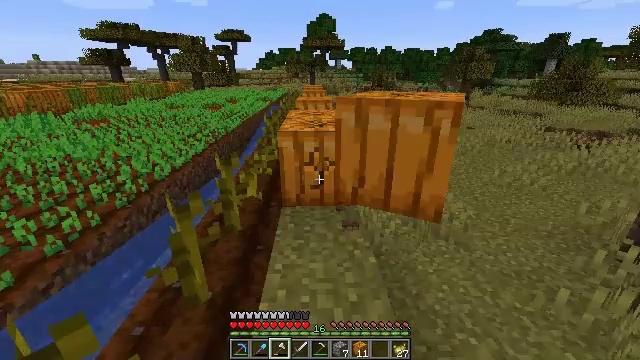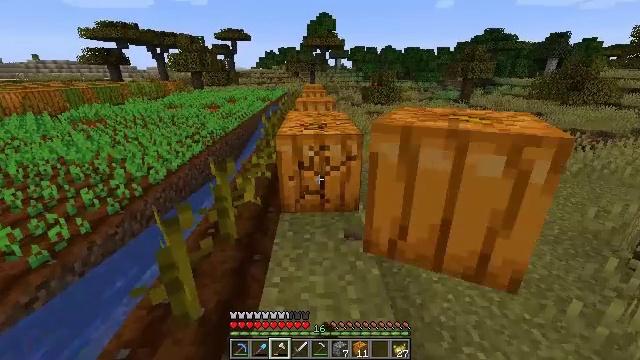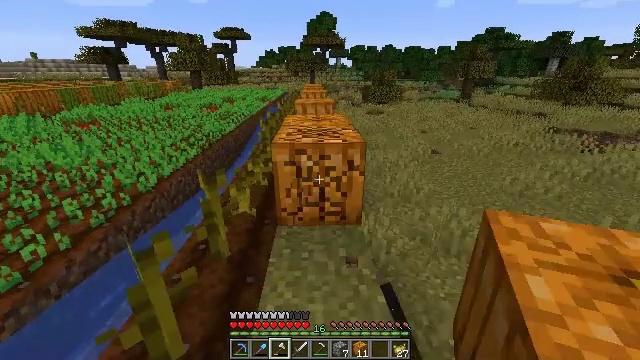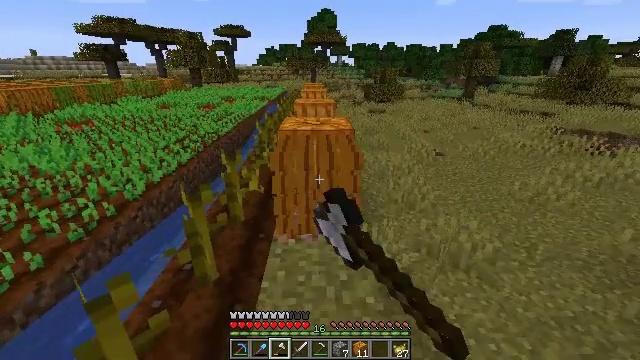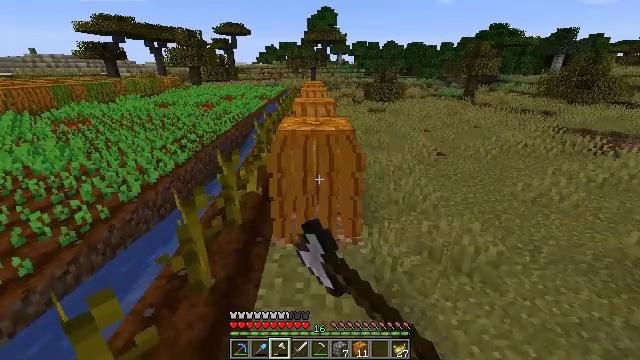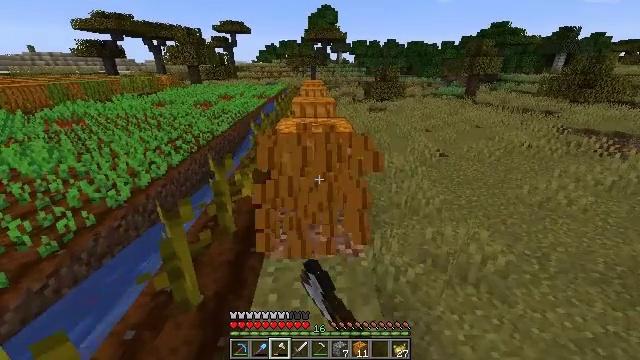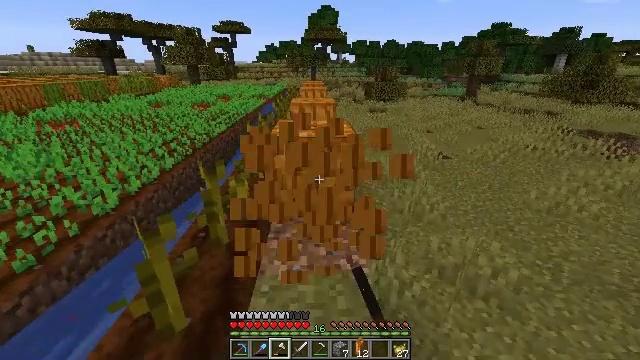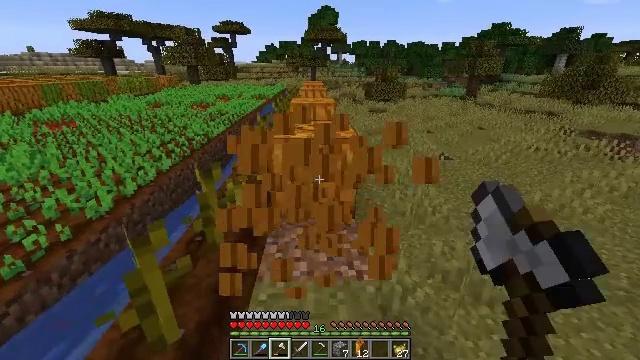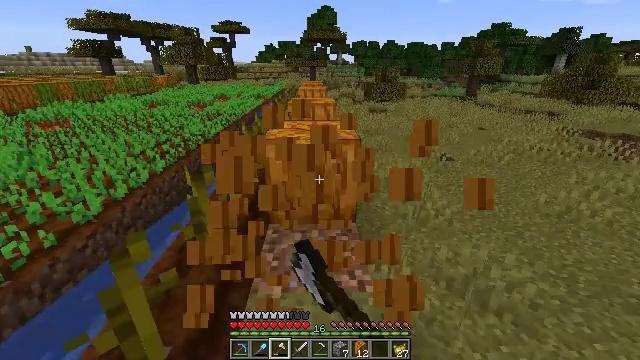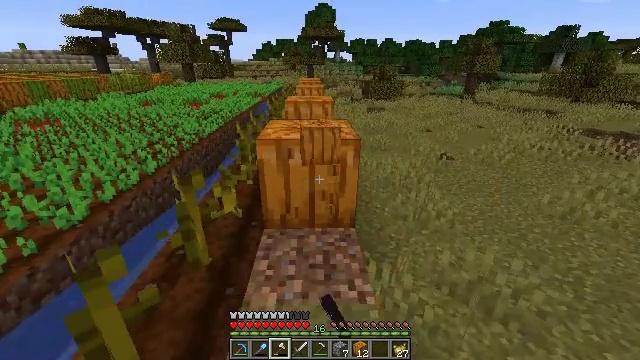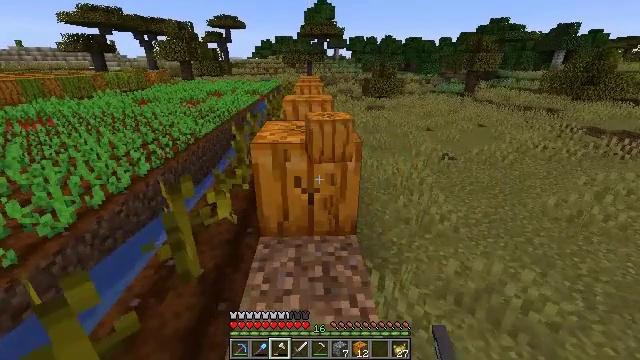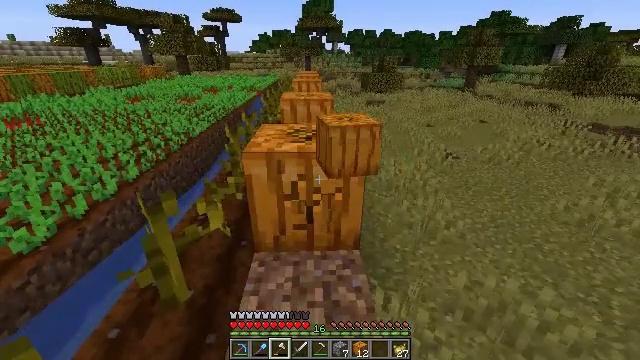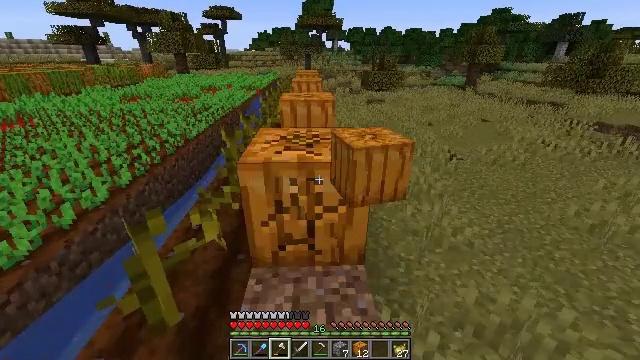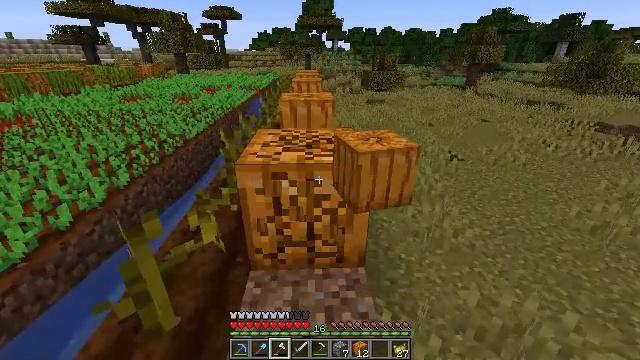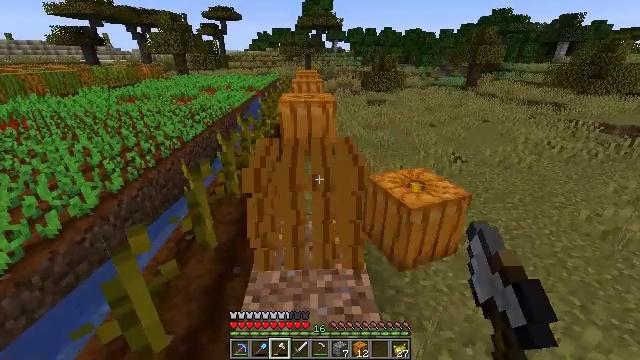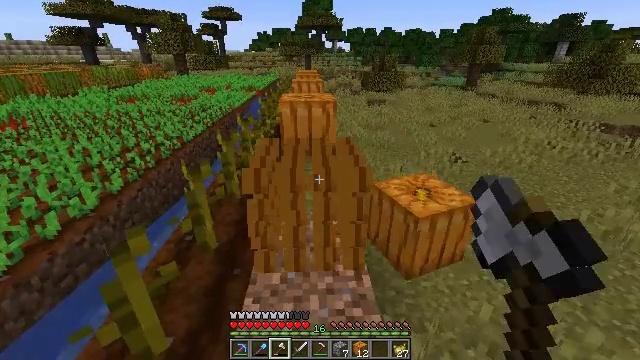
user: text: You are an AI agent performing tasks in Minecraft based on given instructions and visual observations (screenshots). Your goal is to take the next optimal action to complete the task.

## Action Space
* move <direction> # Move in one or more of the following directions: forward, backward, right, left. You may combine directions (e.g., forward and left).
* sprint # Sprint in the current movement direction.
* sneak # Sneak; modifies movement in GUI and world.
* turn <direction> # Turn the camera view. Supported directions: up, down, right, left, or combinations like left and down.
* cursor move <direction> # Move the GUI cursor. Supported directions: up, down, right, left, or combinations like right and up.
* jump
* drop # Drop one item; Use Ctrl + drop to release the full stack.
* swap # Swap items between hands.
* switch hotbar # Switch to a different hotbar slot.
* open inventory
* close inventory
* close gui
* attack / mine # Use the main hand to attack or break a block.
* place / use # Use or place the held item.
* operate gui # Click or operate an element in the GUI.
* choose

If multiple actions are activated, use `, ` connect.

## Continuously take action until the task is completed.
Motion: motion action
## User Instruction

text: Gather a pumpkin block.
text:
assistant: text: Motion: move forward, attack / mine
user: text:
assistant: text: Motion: move forward, attack / mine
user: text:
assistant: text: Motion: move forward, attack / mine
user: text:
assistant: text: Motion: move forward, attack / mine
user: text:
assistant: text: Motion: move forward, attack / mine
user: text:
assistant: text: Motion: attack / mine
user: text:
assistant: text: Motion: attack / mine
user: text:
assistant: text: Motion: move forward, attack / mine
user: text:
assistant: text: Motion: move forward, attack / mine
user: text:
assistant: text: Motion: move forward, attack / mine
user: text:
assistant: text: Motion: move forward, attack / mine
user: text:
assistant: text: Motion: move forward, attack / mine
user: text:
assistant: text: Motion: attack / mine
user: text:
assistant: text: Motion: attack / mine
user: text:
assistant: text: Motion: move forward, attack / mine
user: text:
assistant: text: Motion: move forward, attack / mine
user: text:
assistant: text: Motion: move forward, attack / mine
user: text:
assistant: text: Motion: move forward, attack / mine
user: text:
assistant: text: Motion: move forward, turn up, attack / mine
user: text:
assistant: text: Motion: move forward, turn up
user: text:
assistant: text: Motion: move forward
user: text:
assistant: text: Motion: move forward
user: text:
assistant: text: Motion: move forward
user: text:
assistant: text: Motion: move forward, attack / mine
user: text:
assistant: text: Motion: move forward, attack / mine
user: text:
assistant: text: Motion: move forward, attack / mine
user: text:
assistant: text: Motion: move forward, attack / mine
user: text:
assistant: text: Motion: move forward, attack / mine
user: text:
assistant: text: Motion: move forward, turn down, attack / mine
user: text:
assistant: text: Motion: move forward, attack / mine